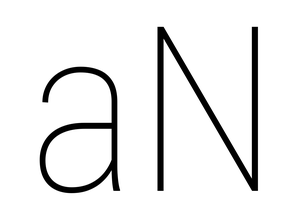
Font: Roboto_Condensed_Thin